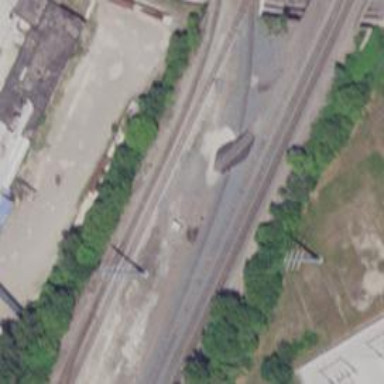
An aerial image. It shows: Railway siding for service.